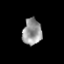
Tissue: prostate
Cell type: Epithelial cells
Senescence score: 0.3178
Nuclear area (px): 491
Mean DAPI intensity: 151.24